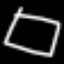
Label: square